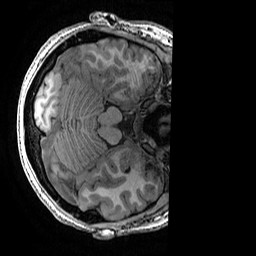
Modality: T1w
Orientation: axial
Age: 21
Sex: female
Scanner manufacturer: ge
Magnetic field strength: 3 T
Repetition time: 0.007 s
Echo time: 0.00342 s